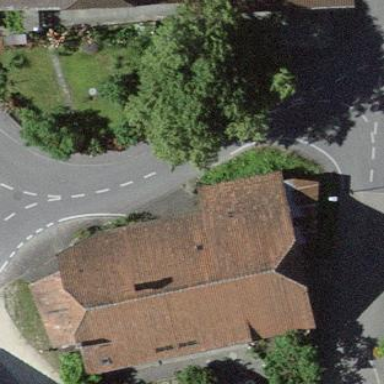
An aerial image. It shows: Farm building with half-hipped roof shape.